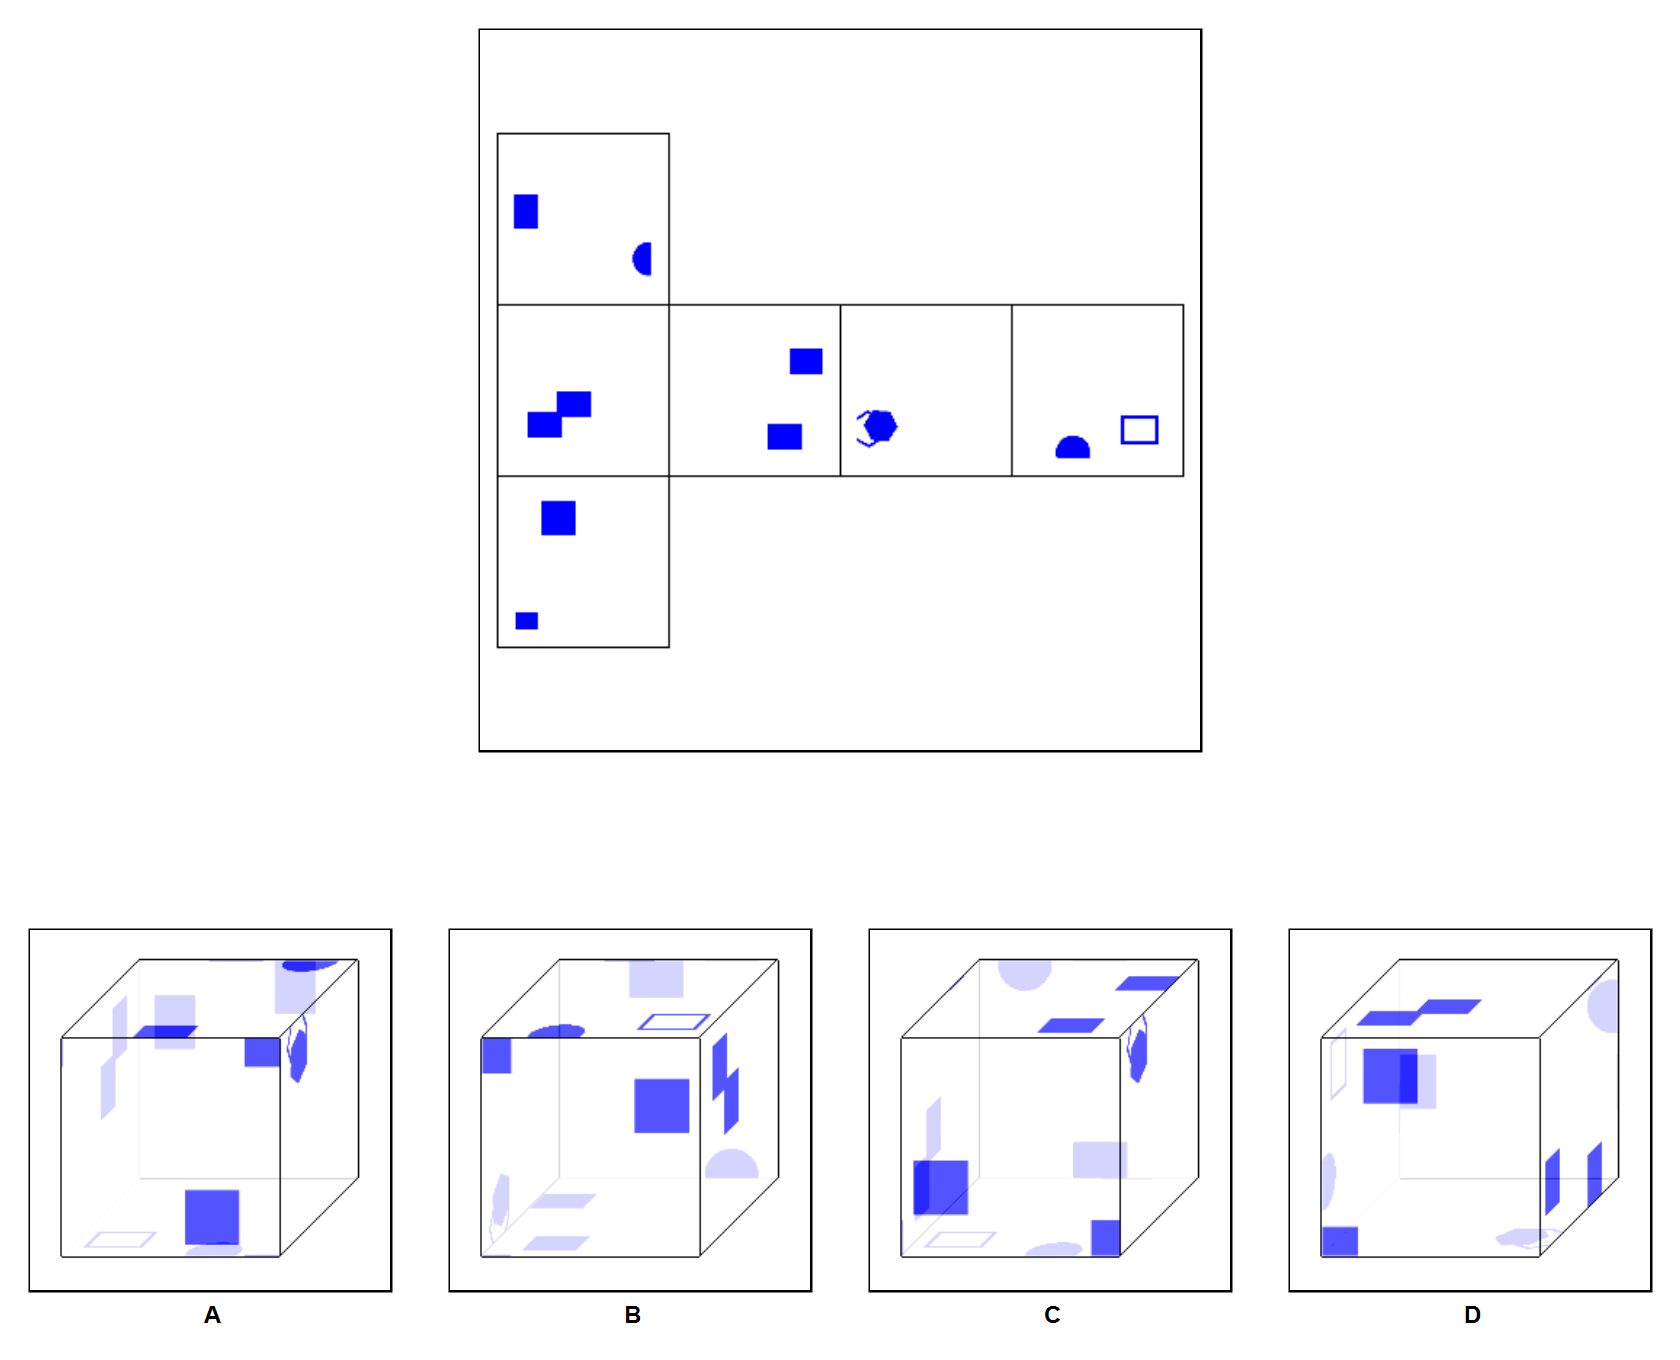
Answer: A